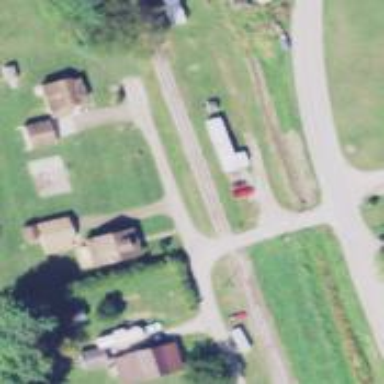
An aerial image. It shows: Railway level crossing.